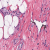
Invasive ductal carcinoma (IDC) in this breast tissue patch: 0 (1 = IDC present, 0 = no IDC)